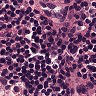
Metastatic tissue present: no